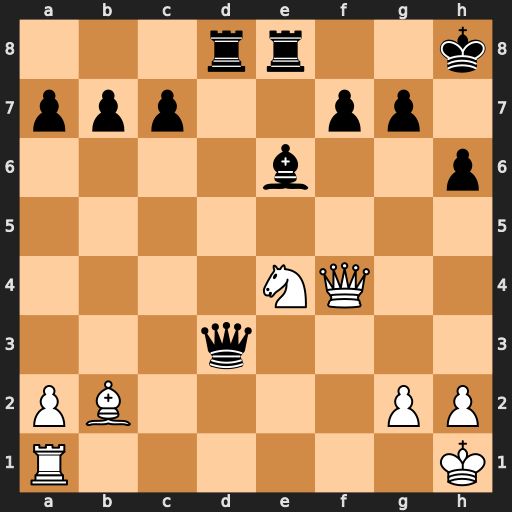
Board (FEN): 3rr2k/ppp2pp1/4b2p/8/4NQ2/3q4/PB4PP/R6K
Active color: w
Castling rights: -
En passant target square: -
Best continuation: Qxh6+ Kg8 Qxg7#